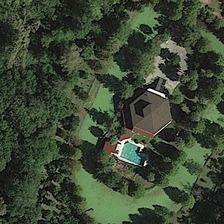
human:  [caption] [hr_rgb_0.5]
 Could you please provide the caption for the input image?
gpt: many green trees are around a building with a swimming pool .

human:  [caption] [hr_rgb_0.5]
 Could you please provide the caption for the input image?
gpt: many green trees are around a building with a swimming pool .

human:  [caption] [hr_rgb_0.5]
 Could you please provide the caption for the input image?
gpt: many green trees are around a building with a swimming pool .

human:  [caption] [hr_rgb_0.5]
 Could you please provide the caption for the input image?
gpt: many green trees are around a building with a swimming pool .

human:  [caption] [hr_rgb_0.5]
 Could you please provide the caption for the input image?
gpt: many green trees are around a building with a swimming pool .